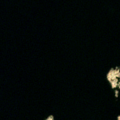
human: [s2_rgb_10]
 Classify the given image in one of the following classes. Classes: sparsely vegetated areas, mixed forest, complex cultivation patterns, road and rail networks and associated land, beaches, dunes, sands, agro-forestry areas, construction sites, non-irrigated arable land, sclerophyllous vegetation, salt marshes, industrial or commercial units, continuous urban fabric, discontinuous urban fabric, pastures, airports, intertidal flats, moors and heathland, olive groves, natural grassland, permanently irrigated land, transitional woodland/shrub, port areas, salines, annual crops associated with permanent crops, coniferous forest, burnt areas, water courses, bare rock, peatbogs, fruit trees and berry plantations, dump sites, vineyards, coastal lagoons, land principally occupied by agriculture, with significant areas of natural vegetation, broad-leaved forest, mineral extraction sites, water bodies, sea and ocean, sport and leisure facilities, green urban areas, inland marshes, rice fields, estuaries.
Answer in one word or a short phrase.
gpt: sea and ocean